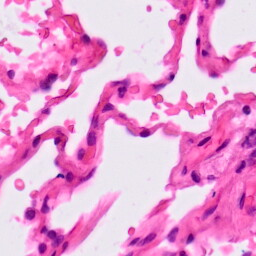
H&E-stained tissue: Lung